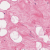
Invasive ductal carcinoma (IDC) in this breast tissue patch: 0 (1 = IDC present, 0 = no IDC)